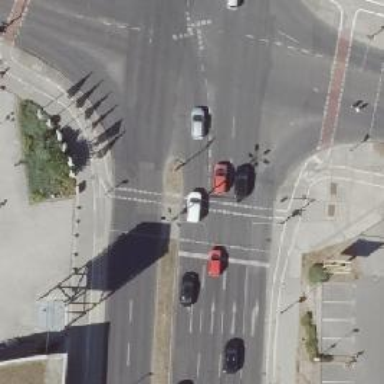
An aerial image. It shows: Road crossing with traffic signals and central island.